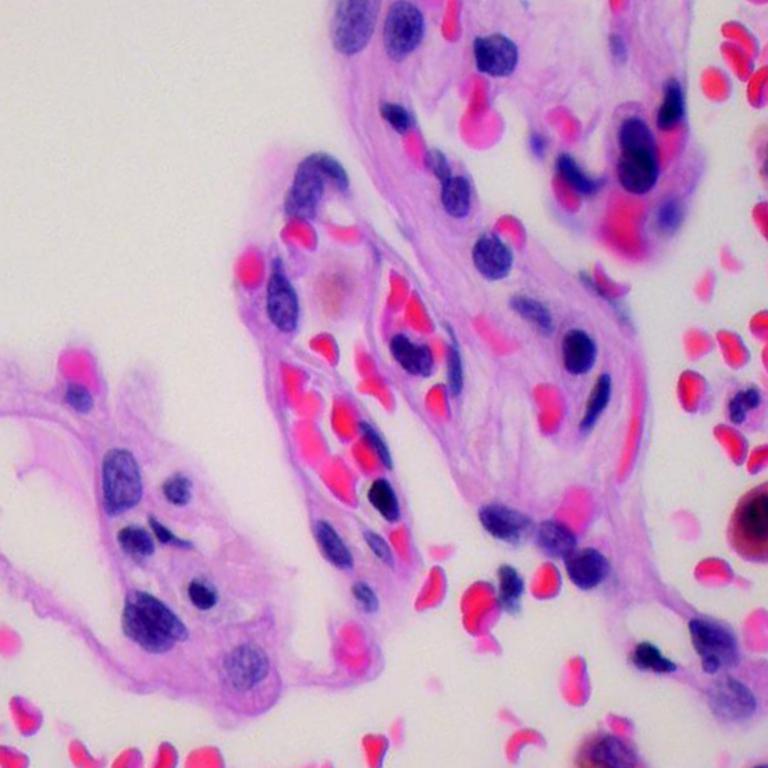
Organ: lung
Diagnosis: benign